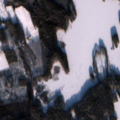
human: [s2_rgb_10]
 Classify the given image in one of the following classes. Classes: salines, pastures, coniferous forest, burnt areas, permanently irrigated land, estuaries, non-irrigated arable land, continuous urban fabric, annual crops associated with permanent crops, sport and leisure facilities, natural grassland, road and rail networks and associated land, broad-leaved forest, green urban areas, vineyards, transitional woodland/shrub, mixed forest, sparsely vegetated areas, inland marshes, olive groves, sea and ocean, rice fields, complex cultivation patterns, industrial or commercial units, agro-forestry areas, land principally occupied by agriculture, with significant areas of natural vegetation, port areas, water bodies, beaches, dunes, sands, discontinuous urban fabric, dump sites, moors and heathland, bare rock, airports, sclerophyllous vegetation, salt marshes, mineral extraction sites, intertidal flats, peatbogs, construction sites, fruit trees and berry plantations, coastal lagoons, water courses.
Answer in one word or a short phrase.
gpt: mixed forest, transitional woodland/shrub, water bodies